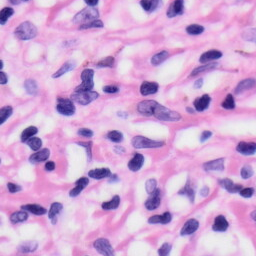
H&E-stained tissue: Skin